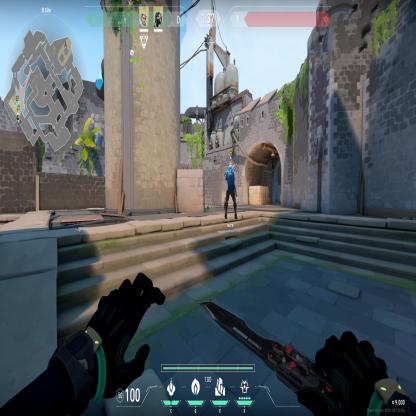
Label: teammate